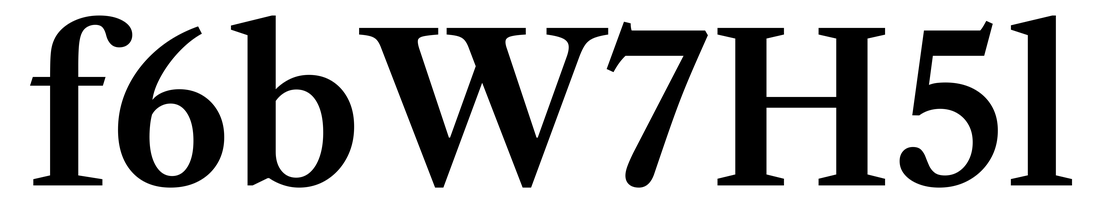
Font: LibreCaslonText_SemiBold